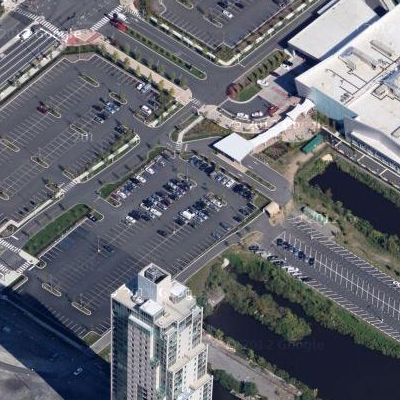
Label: Parking